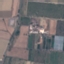
Label: PermanentCrop